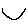
Label: sun